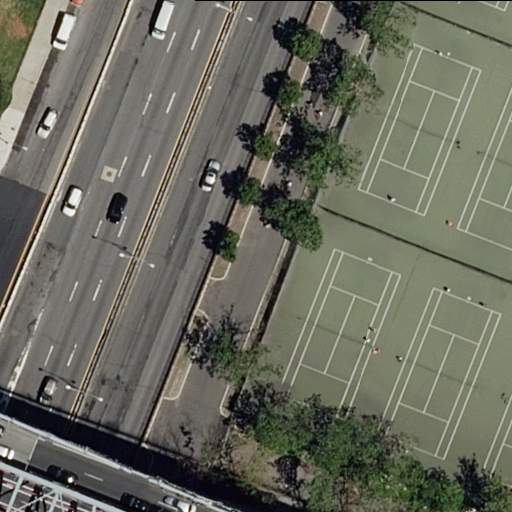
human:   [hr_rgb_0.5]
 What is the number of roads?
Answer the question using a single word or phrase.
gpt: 11

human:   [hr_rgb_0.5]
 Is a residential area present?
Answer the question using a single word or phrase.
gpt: yes

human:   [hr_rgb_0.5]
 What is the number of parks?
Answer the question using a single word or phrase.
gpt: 1

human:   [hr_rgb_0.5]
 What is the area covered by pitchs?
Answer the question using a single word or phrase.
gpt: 208m2

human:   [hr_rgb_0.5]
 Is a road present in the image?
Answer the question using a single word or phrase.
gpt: yes

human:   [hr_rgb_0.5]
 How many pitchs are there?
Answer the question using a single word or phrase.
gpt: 1

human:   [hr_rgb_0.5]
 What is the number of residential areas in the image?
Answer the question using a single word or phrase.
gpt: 1

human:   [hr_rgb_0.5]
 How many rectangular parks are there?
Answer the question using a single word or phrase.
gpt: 1

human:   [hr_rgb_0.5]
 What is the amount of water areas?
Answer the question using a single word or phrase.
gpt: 0

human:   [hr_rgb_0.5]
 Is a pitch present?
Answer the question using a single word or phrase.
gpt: yes

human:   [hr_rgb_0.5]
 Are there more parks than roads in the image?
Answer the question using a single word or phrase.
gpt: no

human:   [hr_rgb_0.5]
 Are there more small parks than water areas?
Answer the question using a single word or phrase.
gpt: no

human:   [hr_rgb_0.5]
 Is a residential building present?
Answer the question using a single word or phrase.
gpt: no

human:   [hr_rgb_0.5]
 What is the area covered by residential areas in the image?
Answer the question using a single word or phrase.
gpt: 32m2

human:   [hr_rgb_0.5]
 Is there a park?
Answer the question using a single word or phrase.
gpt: yes

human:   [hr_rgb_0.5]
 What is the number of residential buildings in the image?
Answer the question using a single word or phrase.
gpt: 0

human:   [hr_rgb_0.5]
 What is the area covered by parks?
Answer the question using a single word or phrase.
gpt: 4644m2

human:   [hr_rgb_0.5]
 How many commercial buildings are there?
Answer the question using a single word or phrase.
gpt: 0

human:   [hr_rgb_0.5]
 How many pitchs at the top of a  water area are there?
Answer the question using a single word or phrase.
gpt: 0

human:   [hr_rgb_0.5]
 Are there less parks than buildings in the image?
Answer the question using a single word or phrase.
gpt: no

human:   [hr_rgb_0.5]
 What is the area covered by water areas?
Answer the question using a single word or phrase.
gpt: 0m2

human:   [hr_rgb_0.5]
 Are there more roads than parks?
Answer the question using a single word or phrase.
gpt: yes

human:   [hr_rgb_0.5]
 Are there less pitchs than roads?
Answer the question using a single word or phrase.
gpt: yes

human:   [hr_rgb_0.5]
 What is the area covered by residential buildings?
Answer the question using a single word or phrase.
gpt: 0m2

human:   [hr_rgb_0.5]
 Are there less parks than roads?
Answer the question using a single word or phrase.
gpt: yes

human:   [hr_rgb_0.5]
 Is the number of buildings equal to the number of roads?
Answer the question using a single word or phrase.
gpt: no

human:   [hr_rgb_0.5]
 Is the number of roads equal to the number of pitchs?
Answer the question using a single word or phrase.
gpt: no

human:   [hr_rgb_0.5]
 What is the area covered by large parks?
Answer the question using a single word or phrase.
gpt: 4644m2

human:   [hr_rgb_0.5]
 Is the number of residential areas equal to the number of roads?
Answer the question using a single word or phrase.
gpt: no

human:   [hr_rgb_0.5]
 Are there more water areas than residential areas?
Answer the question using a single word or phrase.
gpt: no

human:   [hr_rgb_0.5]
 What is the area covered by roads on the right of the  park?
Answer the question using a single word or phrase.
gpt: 0m2

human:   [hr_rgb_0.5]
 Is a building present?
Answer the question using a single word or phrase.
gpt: no

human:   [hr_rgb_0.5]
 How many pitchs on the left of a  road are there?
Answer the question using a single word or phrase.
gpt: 0

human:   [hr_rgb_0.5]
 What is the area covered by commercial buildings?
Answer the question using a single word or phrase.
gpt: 0m2

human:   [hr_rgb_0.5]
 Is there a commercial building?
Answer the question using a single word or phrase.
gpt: no

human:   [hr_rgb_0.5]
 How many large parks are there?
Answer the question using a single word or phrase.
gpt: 1

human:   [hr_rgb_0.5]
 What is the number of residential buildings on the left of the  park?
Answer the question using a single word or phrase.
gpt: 0

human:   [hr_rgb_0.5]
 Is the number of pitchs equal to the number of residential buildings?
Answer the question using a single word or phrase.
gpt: no

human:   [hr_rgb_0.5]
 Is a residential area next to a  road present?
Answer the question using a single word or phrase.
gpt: yes

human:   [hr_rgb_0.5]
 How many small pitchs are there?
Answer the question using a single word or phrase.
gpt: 0

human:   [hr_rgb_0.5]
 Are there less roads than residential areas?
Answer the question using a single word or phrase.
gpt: no

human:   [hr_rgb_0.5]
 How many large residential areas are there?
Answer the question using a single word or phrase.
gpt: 0

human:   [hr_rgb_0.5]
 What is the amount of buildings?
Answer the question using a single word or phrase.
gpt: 0

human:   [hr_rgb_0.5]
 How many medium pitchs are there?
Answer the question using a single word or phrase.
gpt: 1

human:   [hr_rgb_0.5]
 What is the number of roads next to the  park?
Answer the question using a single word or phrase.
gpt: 11

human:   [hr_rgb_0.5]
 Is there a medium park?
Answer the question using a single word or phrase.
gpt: no

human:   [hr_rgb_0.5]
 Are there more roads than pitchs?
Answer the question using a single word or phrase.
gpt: yes

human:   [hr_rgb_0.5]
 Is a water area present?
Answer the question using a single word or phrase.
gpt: no

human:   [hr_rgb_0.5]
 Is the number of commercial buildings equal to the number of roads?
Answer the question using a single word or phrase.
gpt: no

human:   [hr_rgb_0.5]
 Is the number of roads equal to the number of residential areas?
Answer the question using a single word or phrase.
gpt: no

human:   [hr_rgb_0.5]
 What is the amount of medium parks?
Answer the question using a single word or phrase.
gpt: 0

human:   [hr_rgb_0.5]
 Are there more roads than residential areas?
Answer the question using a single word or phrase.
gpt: yes

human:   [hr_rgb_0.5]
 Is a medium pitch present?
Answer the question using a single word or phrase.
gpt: yes

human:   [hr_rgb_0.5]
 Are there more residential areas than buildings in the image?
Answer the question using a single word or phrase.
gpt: yes

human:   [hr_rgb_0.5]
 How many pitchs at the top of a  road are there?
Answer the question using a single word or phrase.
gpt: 0

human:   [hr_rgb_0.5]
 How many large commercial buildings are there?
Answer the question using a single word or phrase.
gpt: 0

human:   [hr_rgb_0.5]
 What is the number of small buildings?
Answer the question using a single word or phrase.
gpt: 0

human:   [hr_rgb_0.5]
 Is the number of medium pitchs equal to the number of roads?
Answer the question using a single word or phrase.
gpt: no

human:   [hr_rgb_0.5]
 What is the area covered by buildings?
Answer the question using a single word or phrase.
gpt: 0m2

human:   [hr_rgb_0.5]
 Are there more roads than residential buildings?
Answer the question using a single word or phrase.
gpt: yes

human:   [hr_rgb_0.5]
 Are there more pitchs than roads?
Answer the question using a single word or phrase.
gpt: no

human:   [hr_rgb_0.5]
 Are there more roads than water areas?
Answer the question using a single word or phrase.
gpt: yes

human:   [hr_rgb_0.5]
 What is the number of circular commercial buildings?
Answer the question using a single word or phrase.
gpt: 0

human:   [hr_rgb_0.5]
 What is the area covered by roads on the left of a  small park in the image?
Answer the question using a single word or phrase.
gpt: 0m2